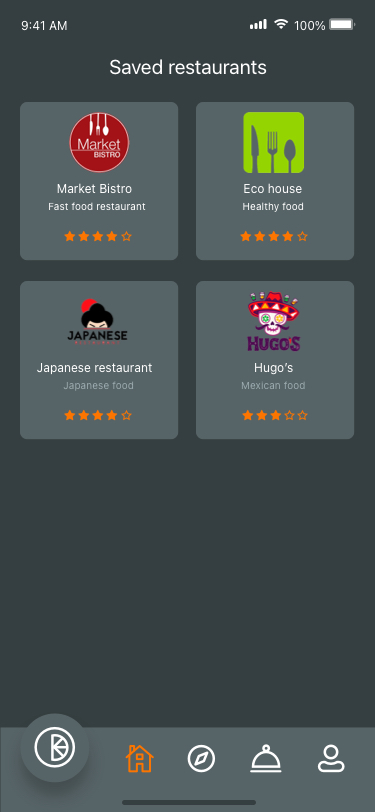
Text in this UI design:
Market Bistro
Fast food restaurant
Eco house
Healthy food
Japanese restaurant
Japanese food
Hugo’s
Mexican food
Saved restaurants
100%
9:41 AM